Question: I started to develop a sniper game but i am finding a trouble moving the sniper image inside the div my main goal is when the mouse is over the div i want to change it's image to the sniper image that's what i did :
'''
<center>
<div id="field" class="cursor1">
&nbsp;
</div>
</center>
<script type="text/javascript">
$(document).ready(function() {
$("#field").mouseover(function() {
$(this).addClass("cursor");
});
});
</script>
<style type="text/css">
#field
{
width:300px;
height:300px;
border:1px solid;
}
.cursor
{
cursor:url("sniper.jpg") ;
}
</style>
'''
but that didn't work. How can I move the image inside the div?

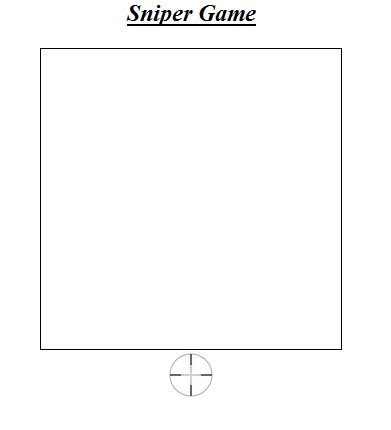
Answer: I would not suggest setting your mouse image with css, because it's easier to adjust image size and center it with replacing mouse cursor with a real image.
'''
$('#box').mouseenter(function(){
$('img').css('display','block');
});
$('#box').mouseleave(function(){
$('img').css('display','none');
});
$("#box").mousemove(function(event) {
$('img').css('left',event.pageX-20);
$('img').css('top',event.pageY-20);
});
'''
I made a simple example of this <URL>
Also consider using canvas element for rendering graphics.